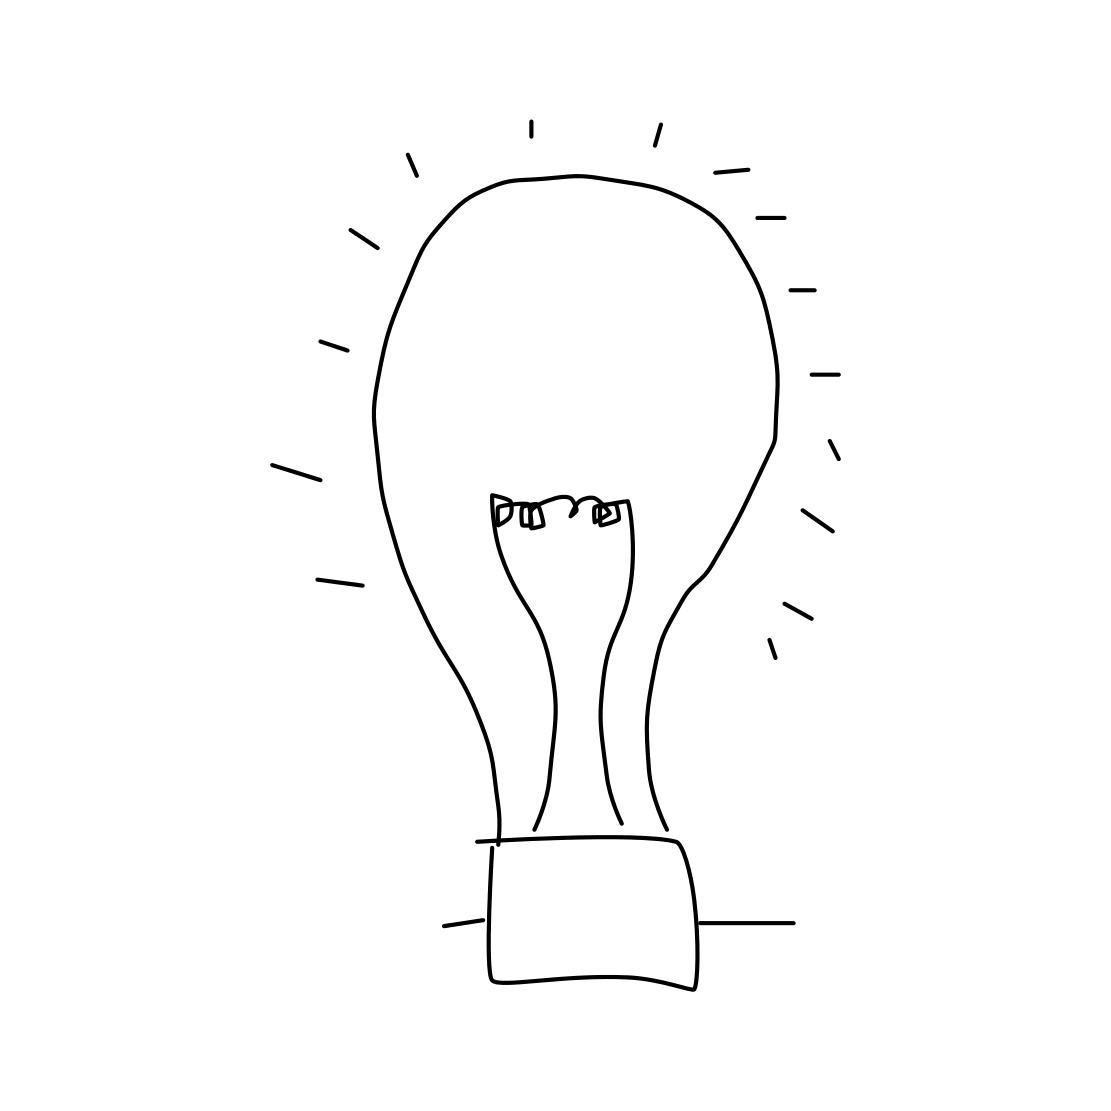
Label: lightbulb